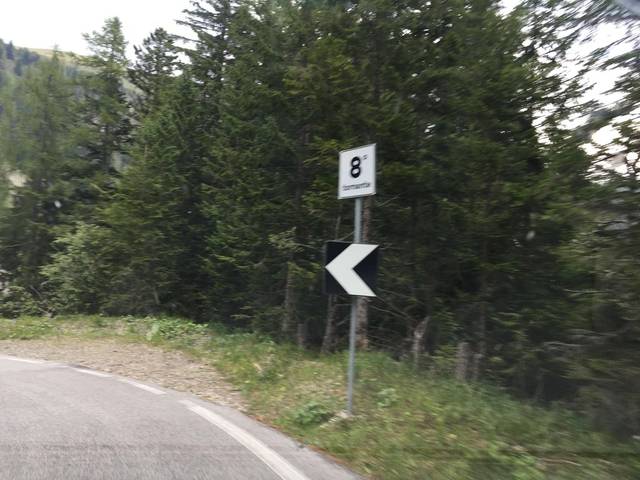
Region: Italy
Coordinates: 46.473, 12.655